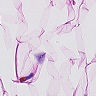
Metastatic tissue present: no